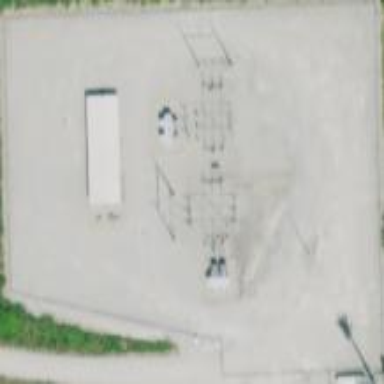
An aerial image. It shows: Power substation enclosed by fence.